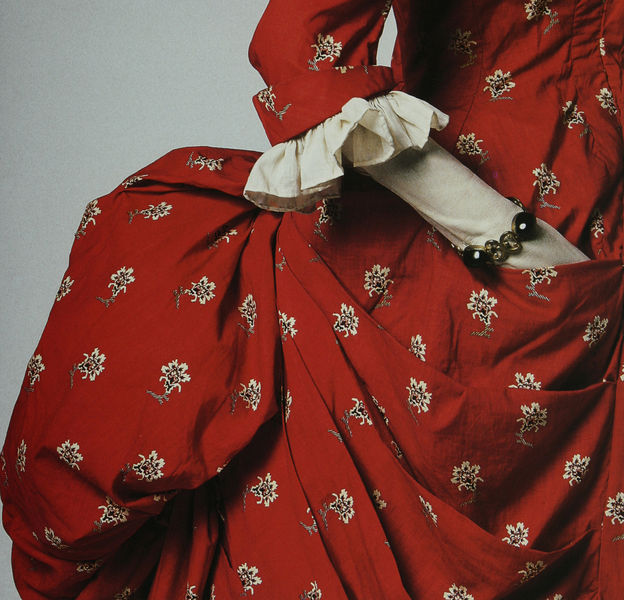
Titel: Tageskleid (Detail)
Standort: Kyoto (Japan)
Institution: Kyoto Costume Institute
Schlagwörter: hand, weiß, blume, blumen, grau, handschuh, kleid, schmuck, blüten, dame, rot, mode, muster, ornament, rock, arm, falten, kleidung, silber, spitze, steine, ärmel, bestickt, gewand, stoff, fassen, saum, japan, modell, mieder, kette, weiblich, detail, noeud, dekor, floral, ornamente, blütenmuster, robe, glänzend, metall, faltenwurf, rüsche, rüschen, foto, fotografie, blumenmuster, drapiert, stengel, druck, manschette, tasche, puppe, photo, tracht, schoss, armband, armreif, geblümt, rouge, tageskleid, bleich, edelweiss, enzian, granat, gerafft, taschen, gewebe, textil, manschatte, dirndl, coule de paris, cul de paris, cul, carmin, muste, genäht, raffen, kyoto, bourgeoisie, bracelet, manequin, stickeri, armkette, crinoline, falte falten, loeud, poignet, écarlate